Field crop: tomato
Growth stage: 1
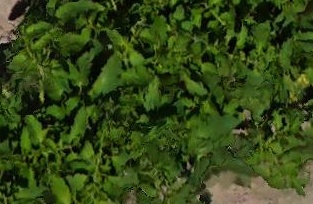
Species: tomato